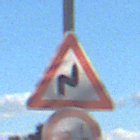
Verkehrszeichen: DoppelkurveRechts
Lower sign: VerbotUeberholenEinspurigeFahrzeuge
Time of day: MorningAfternoon
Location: Outdoor (Suburban)
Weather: PartlyCloudy
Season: NotSpecified
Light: Natural